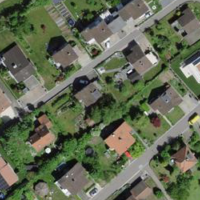
EUNIS habitat code: 55
Species observed at this site:
Ajuga reptans